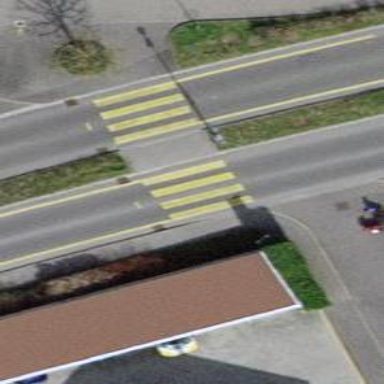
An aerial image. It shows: Zebra crossing on the road.